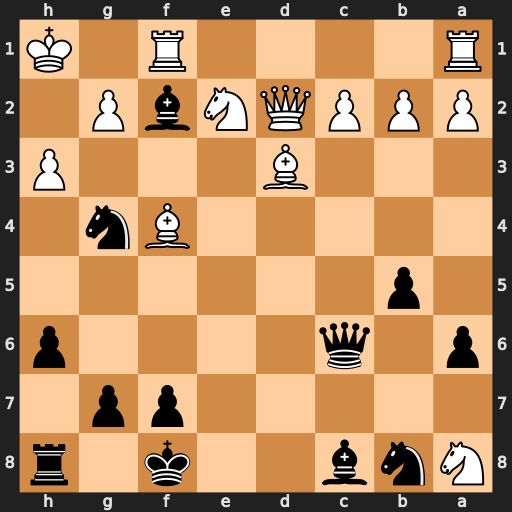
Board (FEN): Nnb2k1r/5pp1/p1q4p/1p6/5Bn1/3B3P/PPPQNbP1/R4R1K
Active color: b
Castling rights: -
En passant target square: -
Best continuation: Qxg2+ Kxg2 Bb7+ Be4 Bxe4#